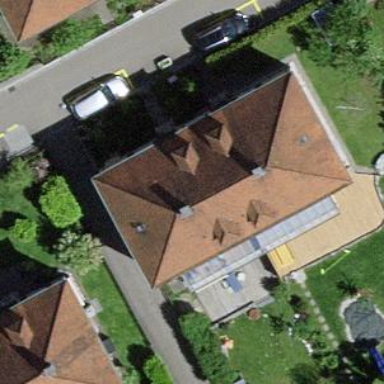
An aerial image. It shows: House with hipped roof.